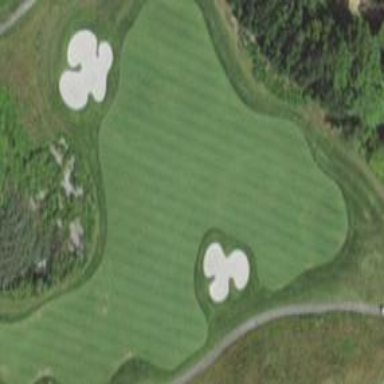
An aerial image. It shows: Golf hole.